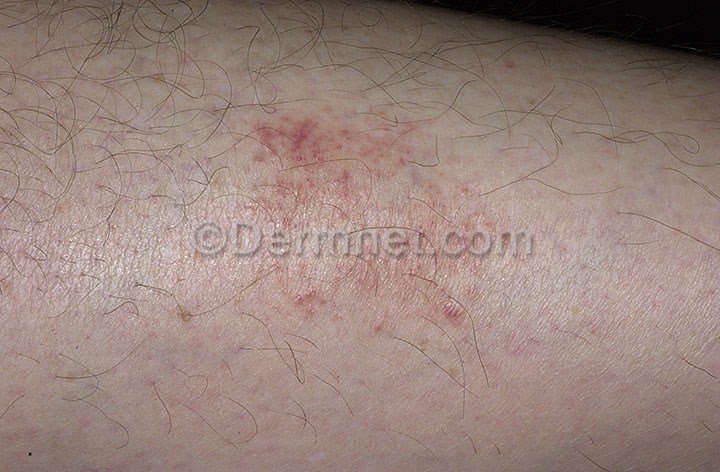
Disease: Vasculitis Photos